Question: I have an image such as this:

and I need to calculate the orientation of it. In this case the shape is pointing towards the top left of the screen. Accuracy isn't hugely important as long as 3 or 4 calculations average out to within 5 degrees or so of the actual orientation (it will be moving slightly).
Can anyone point me towards an algorithm to do this? I don't mind if the orientation is returned as a double or as a vector.
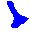
Answer: The solution in the end was to use a <URL>, which finds the minimum number of points needed to enclose a shape with a bound.